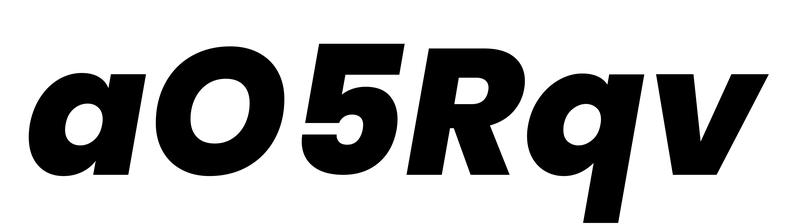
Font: Poppins-ExtraBoldItalic